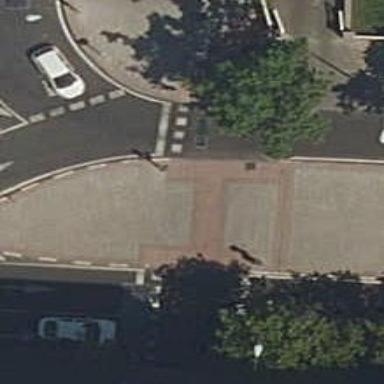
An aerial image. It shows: Kerb serving as barrier.